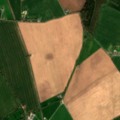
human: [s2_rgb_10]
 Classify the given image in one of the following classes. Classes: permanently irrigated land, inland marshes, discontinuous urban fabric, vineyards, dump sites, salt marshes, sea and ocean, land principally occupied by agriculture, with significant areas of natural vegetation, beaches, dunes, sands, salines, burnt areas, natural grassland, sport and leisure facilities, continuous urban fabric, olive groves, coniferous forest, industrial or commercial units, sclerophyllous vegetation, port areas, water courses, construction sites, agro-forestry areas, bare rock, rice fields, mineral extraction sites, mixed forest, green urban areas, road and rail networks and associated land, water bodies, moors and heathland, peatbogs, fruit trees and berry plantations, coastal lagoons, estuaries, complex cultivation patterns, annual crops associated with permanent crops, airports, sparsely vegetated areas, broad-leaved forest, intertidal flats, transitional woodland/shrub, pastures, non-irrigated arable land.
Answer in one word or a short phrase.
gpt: non-irrigated arable land